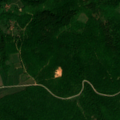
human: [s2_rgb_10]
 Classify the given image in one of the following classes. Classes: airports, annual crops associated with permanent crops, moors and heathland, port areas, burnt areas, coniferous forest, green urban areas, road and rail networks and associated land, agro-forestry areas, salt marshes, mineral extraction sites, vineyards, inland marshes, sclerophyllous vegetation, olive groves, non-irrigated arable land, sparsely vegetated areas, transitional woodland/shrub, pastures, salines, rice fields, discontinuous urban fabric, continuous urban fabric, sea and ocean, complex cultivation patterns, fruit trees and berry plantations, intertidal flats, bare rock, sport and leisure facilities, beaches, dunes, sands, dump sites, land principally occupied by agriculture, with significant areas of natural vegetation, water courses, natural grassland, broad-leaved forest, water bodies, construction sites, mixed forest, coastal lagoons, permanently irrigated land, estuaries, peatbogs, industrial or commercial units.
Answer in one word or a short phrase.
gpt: complex cultivation patterns, land principally occupied by agriculture, with significant areas of natural vegetation, broad-leaved forest